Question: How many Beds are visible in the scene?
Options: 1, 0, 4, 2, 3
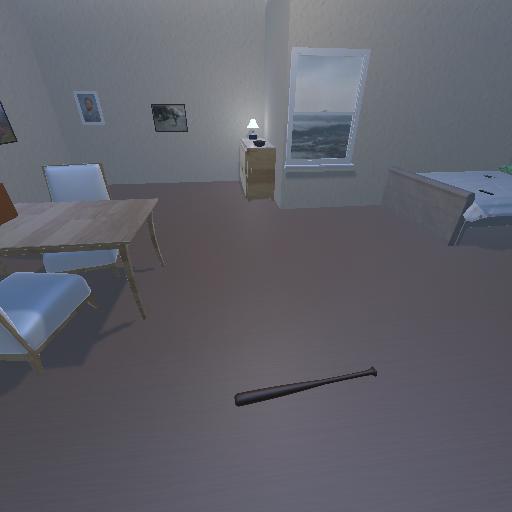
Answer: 1